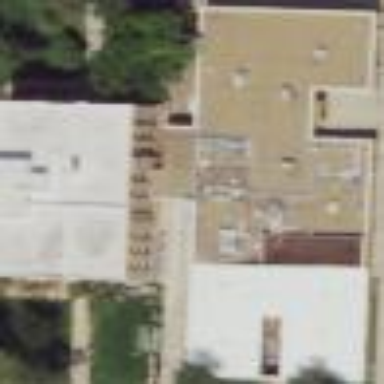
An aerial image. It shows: Courthouse building.